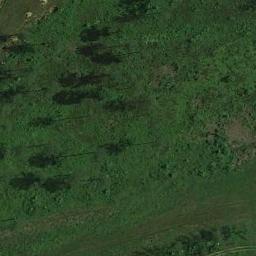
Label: meadow